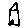
Label: house